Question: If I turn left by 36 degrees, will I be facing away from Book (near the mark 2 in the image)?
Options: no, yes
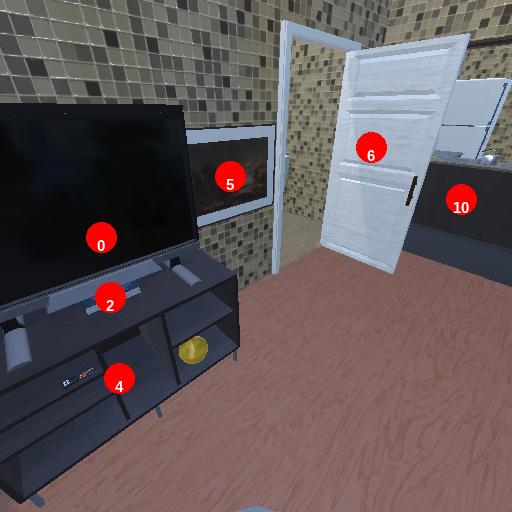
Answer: no